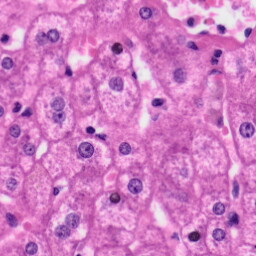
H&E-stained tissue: Liver